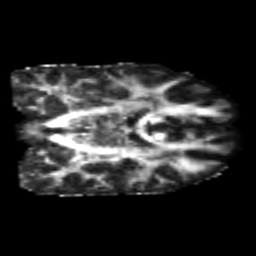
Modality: FA
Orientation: coronal
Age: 22
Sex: male
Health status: healthy
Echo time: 0.074 s